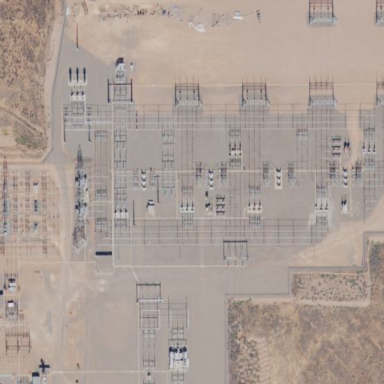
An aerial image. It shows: Outdoor distribution-level power substation enclosed by fence.